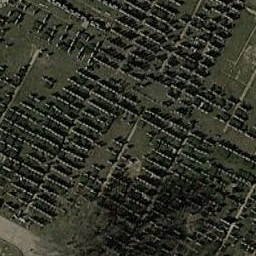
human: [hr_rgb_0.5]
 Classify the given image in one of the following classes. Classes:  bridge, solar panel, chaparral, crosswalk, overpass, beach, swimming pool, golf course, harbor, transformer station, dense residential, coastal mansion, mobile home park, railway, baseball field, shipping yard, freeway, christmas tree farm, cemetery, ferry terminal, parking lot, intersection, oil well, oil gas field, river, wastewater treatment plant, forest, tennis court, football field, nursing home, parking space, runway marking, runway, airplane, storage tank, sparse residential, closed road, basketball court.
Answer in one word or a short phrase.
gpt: cemetery